Field crop: maize
Growth stage: 2
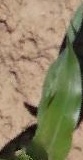
Species: maize